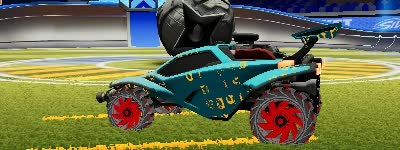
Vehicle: octane